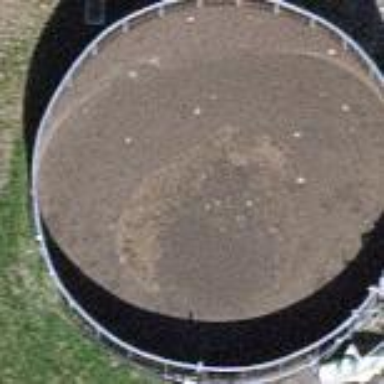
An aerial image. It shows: Storage tank that is man-made.